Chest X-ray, PA view. Patient: 25 years old, sex F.
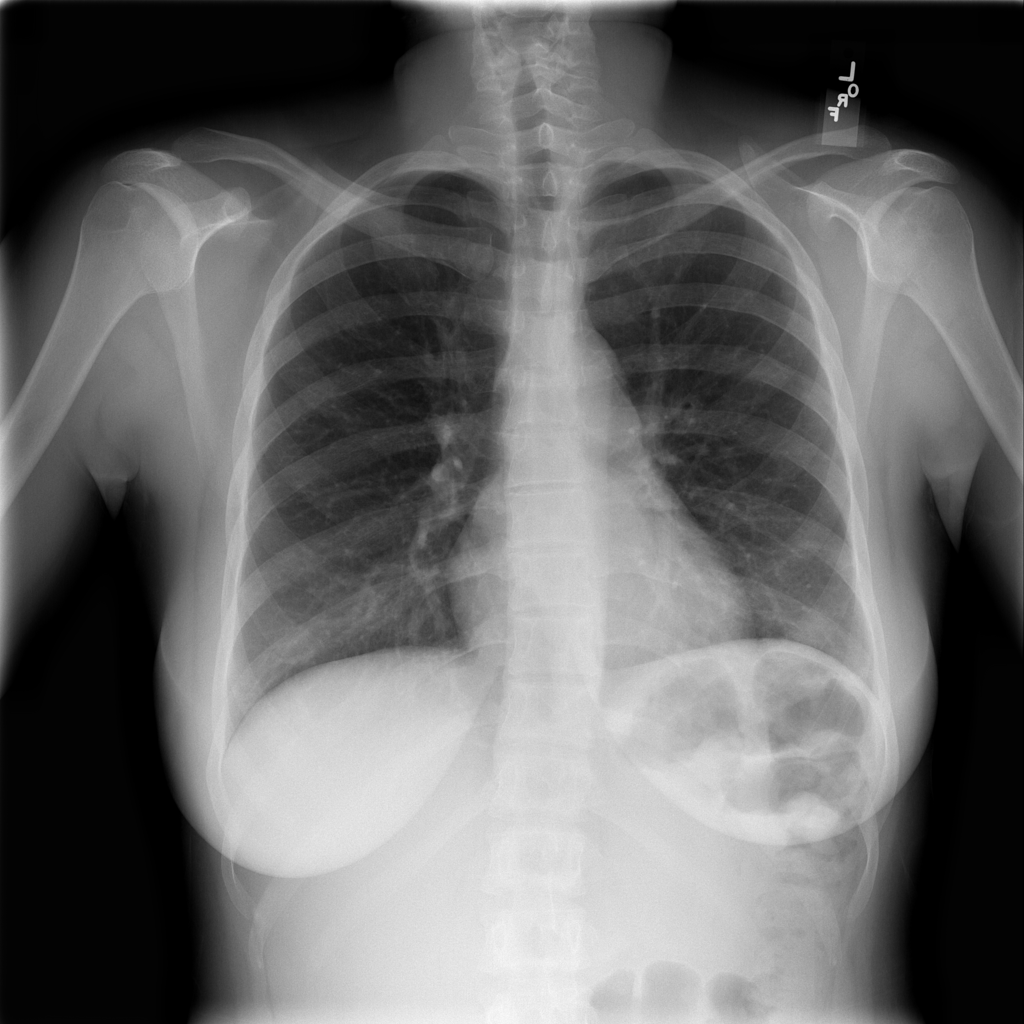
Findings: Infiltration